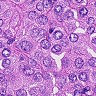
Metastatic tissue present: yes